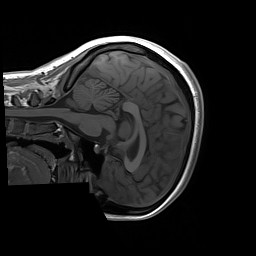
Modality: T1w
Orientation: sagittal
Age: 18
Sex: female